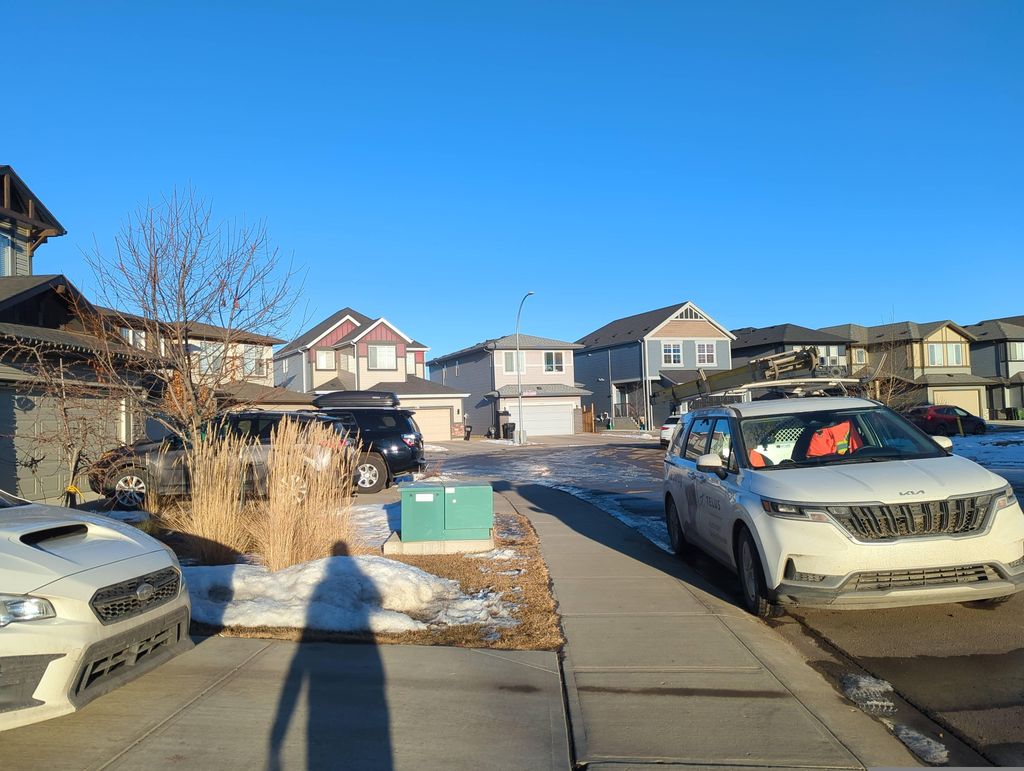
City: edmonton